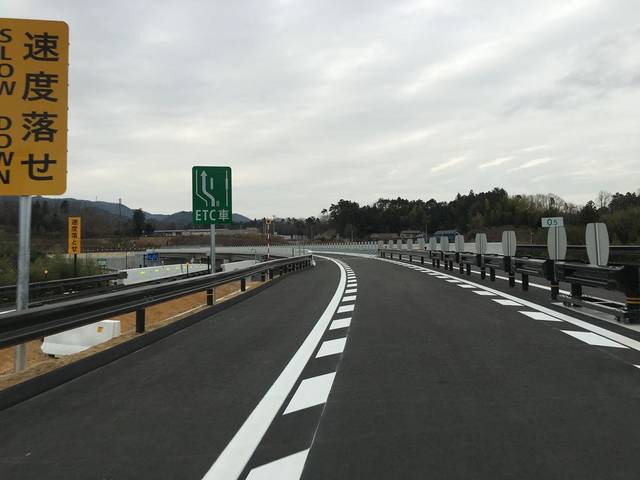
Region: Japan
Coordinates: 37.782, 140.901